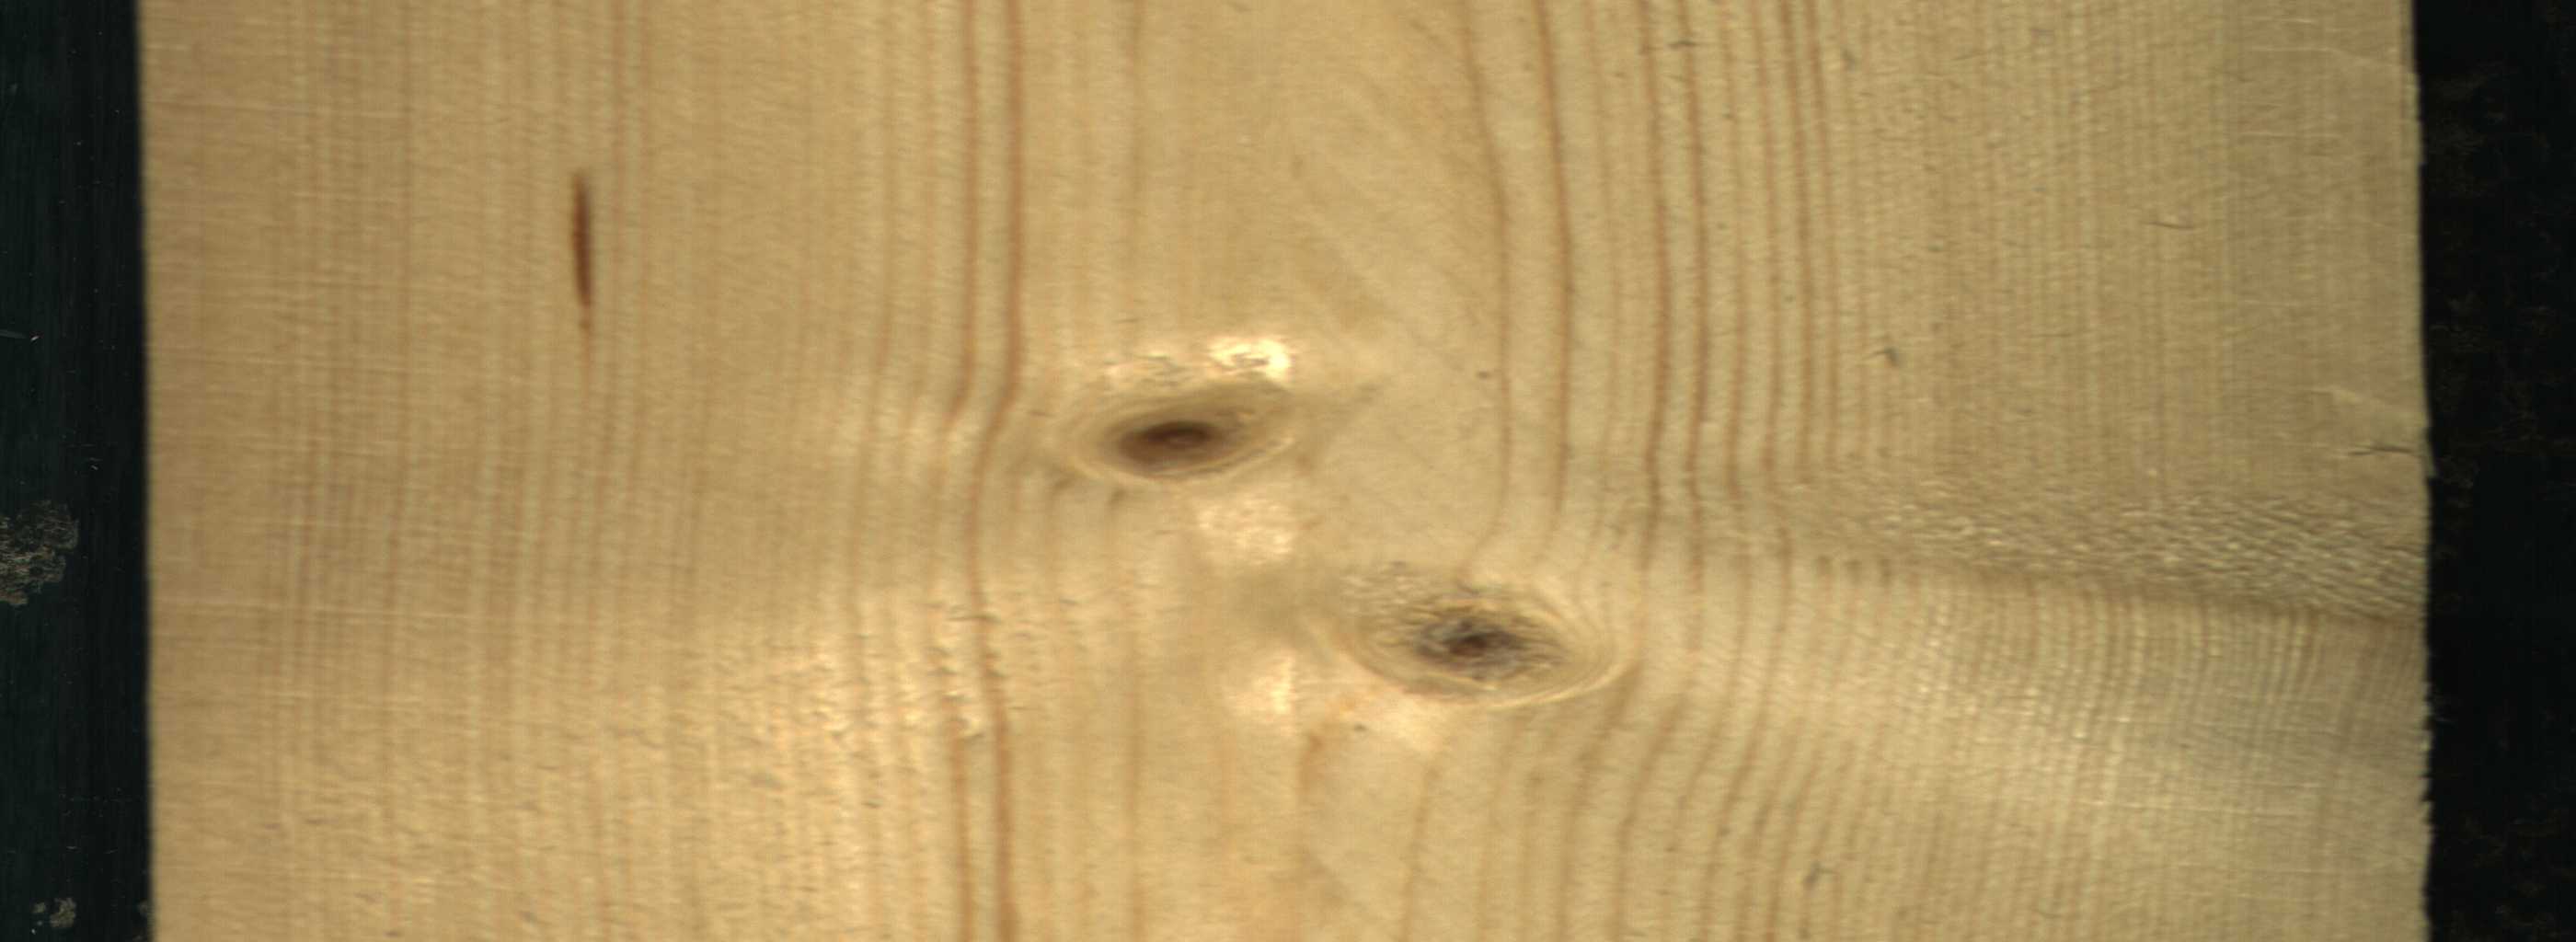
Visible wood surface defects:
resin
Live_Knot
Live_Knot